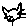
Label: cat